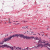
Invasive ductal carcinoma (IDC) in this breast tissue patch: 0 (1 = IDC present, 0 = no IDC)